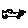
Label: car